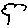
Label: tree